Question: I'm making a scrolling div for every scroll, the div is a Google maps applet that shows records, however I want the div to stop scrolling once it has reached just before the footer so it does not overlap the footer, which it should stop above it (with a 10/20px margin from the bottom) so the content on the footer does not get overlapped and unable to be read.
I have this demo here which illustrates my code here at <URL>.
The yellow box should stay here when the scrolling has surpassed the footer position, like so:

The jsFiddle should get you an idea. :-)
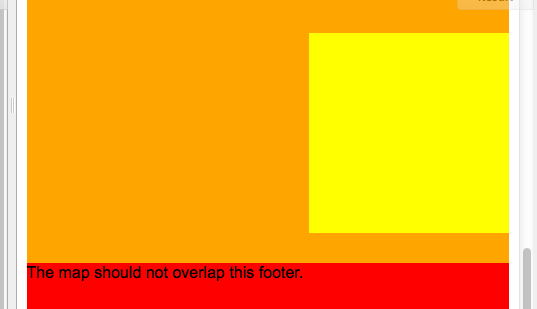
Answer: Check out this <URL>. I think this is what you're looking for
added another check to make sure the destination of the map doesn't go passed the footer before animating.